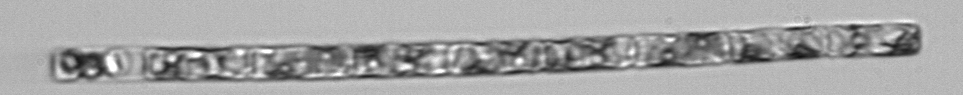
Label: Guinardia_delicatula_TAG_internal_parasite